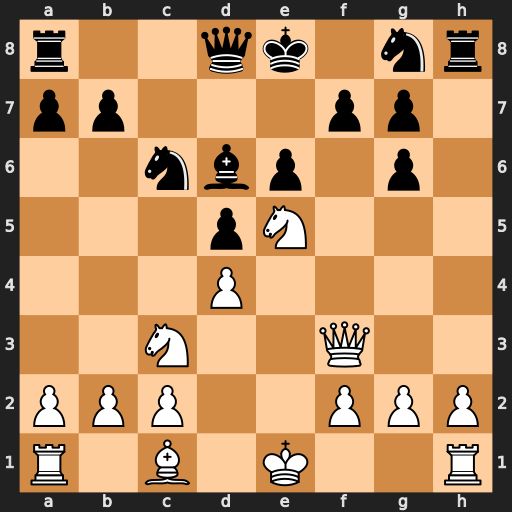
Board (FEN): r2qk1nr/pp3pp1/2nbp1p1/3pN3/3P4/2N2Q2/PPP2PPP/R1B1K2R
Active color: w
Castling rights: KQkq
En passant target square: -
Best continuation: Qxf7#